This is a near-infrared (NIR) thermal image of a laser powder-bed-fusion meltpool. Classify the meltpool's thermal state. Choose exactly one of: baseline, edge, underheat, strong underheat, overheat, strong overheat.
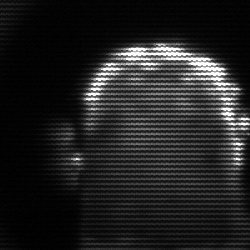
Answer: strong underheat